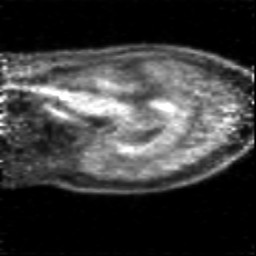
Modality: PET
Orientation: sagittal
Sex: female
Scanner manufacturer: siemens